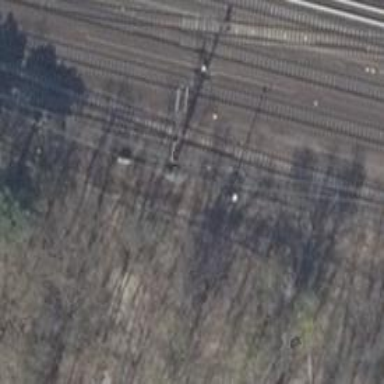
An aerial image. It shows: Railway signal.